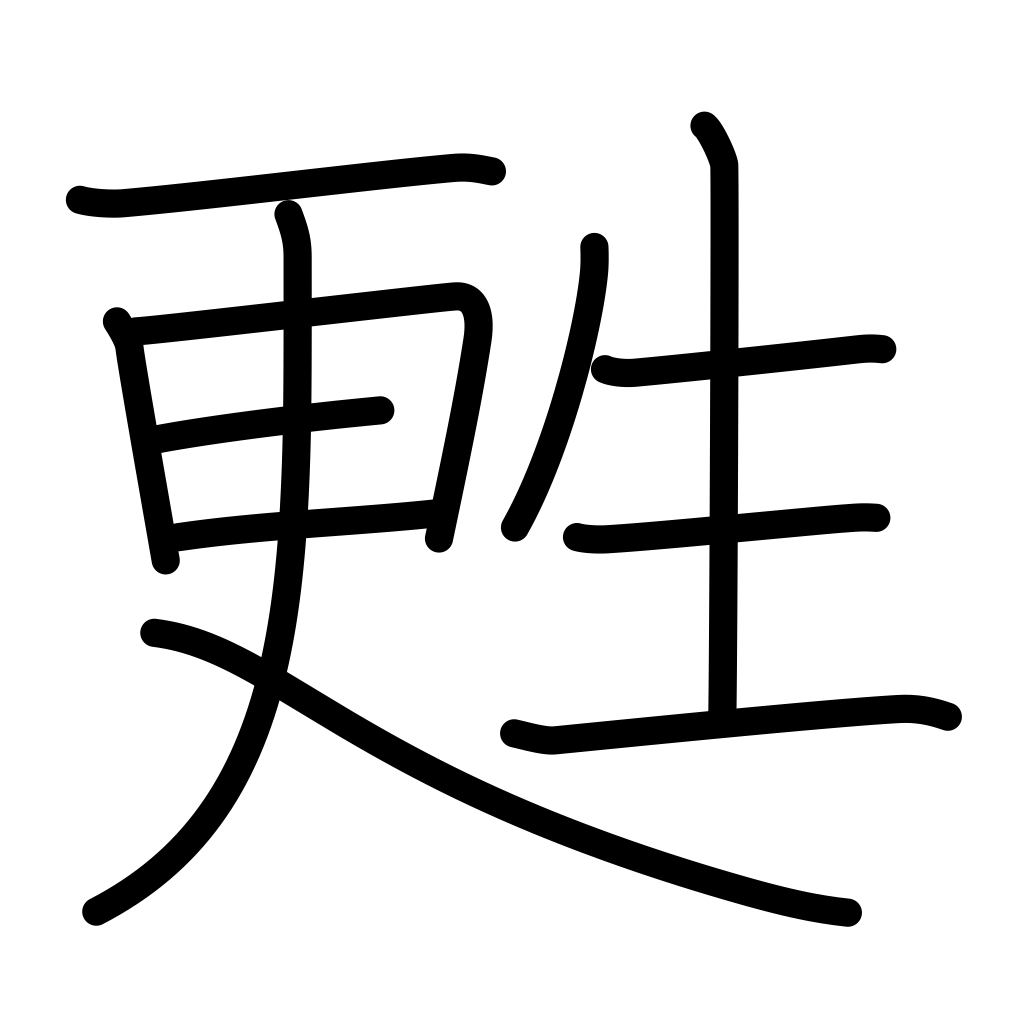
Meaning: be resuscitated, revived